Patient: sex F, age 60
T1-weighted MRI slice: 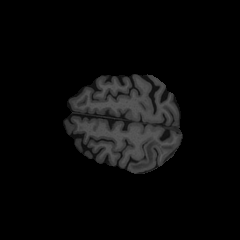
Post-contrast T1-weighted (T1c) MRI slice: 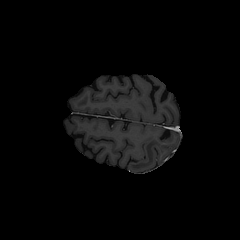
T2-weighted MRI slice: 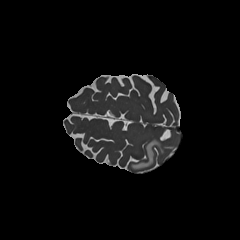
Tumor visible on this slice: yes
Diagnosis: Glioblastoma, IDH-wildtype
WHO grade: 4